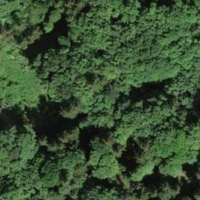
EUNIS habitat code: 41
Species observed at this site:
Impatiens parviflora